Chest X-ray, AP view. Patient: 32 years old, sex F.
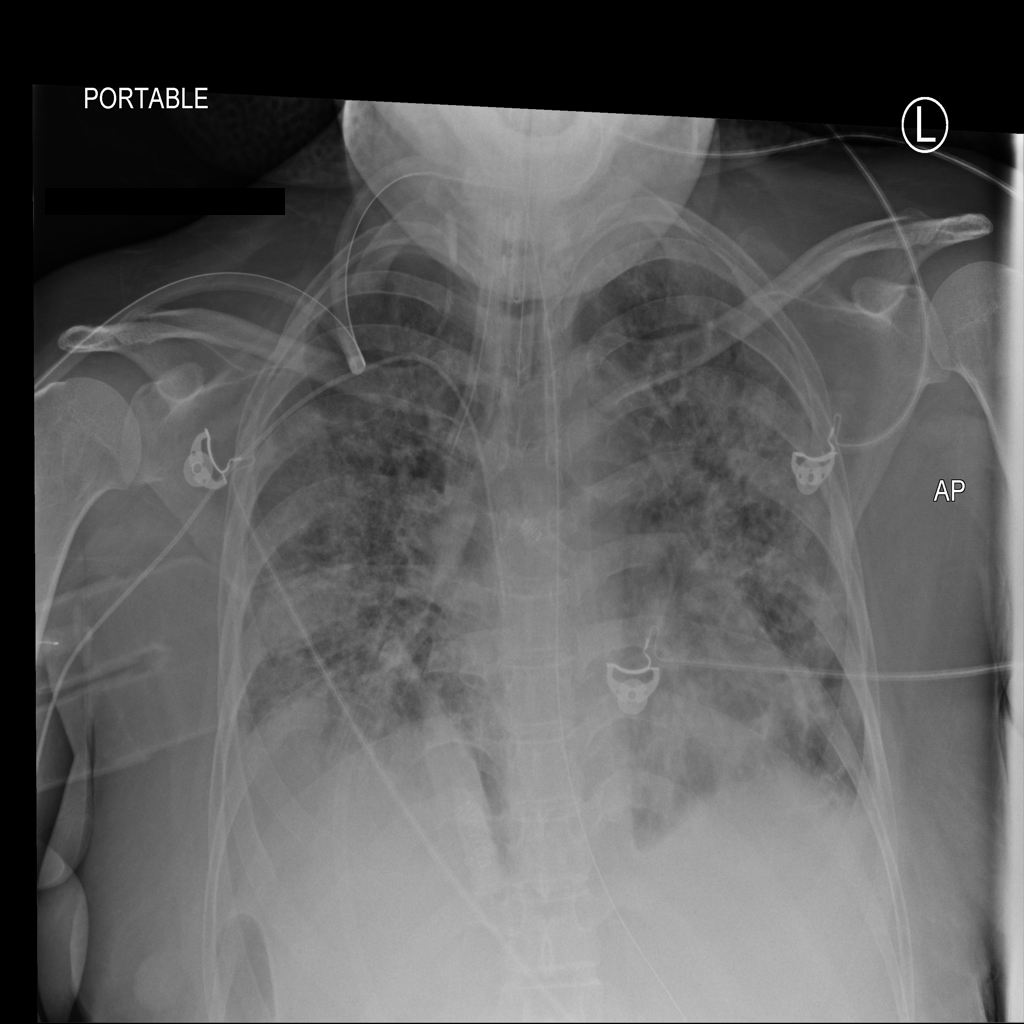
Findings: Effusion